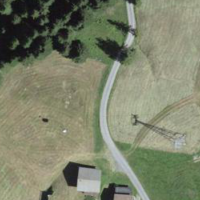
EUNIS habitat code: 26
Species observed at this site:
Nucifraga caryocatactes